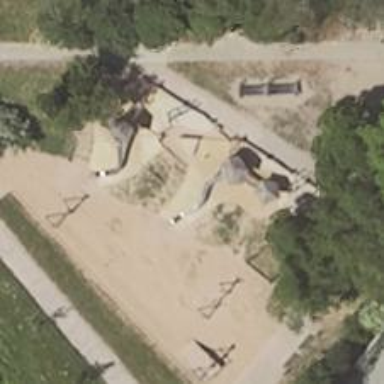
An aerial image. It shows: Playground featuring slide.